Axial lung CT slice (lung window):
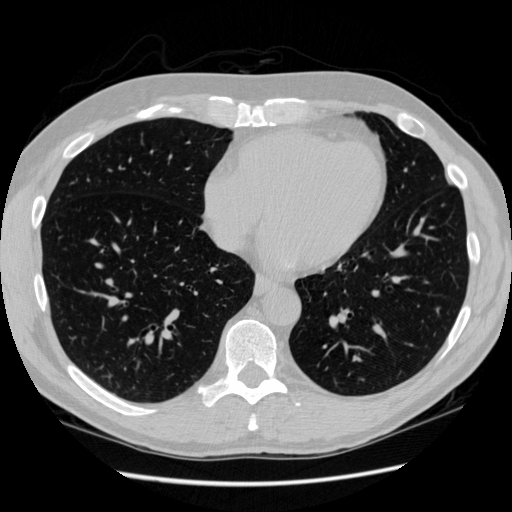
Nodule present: no